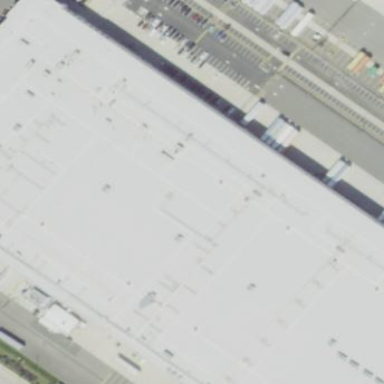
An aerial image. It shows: Warehouse.